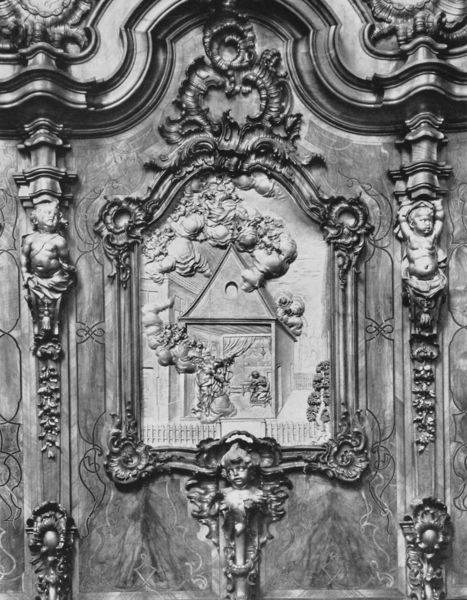
Titel: Zwiefalten, Chorgestühl mit Orgelprospekt
Künstler: Johann Joseph Christian
Standort: Zwiefalten, Abteikirche (EU - D - Schwaben)
Schlagwörter: feuer, kopf, weiß, wolken, blume, blumen, fenster, grau, holz, profil, schwarz, szene, säulen, tür, dach, gebäude, haus, zaun, ornament, wand, barock, halten, rahmen, stein, vorhang, kirche, qualm, rauch, kinder, engel, putto, ranken, relief, bogen, giebel, figuren, brand, ornamente, bronze, foto, altar, portal, schnörkel, voluten, grab, putten, gemeißelt, grabmal, schnitzkunst, holzschnitzkunst, kone, brennt, e§ngel